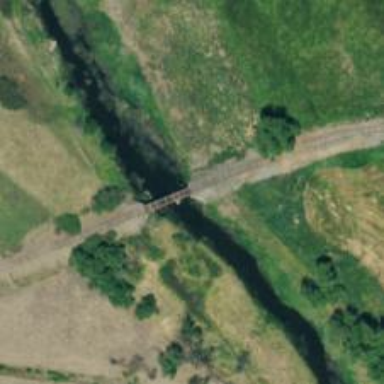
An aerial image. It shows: Preserved railway bridge with rail tracks.